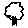
Label: tree